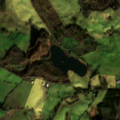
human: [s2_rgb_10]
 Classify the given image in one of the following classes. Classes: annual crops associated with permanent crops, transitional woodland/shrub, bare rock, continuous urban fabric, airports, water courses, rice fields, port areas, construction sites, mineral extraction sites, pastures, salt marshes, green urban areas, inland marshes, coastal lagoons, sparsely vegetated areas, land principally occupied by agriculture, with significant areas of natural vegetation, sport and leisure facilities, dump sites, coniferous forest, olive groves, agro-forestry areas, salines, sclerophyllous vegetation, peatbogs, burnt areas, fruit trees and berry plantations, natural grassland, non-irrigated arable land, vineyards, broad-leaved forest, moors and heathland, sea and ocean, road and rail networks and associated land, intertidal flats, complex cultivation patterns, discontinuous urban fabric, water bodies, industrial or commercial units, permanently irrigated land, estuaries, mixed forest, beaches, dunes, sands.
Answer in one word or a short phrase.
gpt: pastures, mixed forest